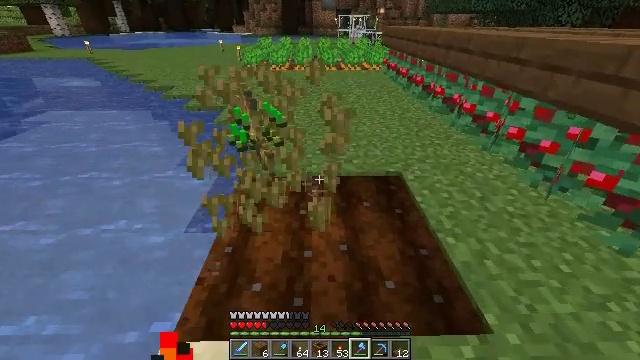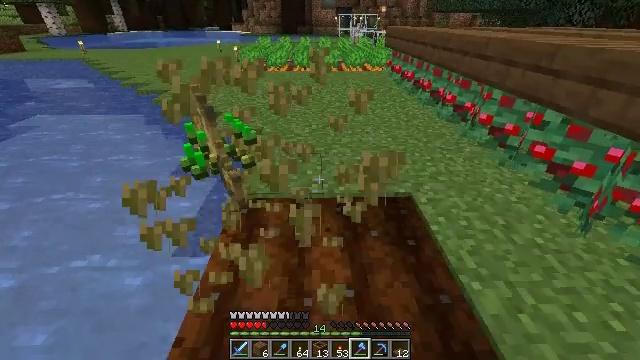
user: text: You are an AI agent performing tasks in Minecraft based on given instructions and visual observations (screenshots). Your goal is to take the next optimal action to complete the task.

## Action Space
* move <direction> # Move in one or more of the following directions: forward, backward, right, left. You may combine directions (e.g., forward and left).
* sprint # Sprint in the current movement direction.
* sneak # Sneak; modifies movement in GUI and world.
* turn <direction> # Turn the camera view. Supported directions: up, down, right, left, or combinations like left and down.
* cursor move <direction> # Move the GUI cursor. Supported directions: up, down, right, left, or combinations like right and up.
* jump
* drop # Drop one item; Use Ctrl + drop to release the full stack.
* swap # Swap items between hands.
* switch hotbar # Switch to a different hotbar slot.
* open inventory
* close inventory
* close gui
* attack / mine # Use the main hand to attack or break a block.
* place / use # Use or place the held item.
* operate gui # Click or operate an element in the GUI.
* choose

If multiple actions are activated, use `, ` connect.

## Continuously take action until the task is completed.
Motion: motion action
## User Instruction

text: Collect wheat crops.
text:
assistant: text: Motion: move forward, attack / mine
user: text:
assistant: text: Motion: attack / mine